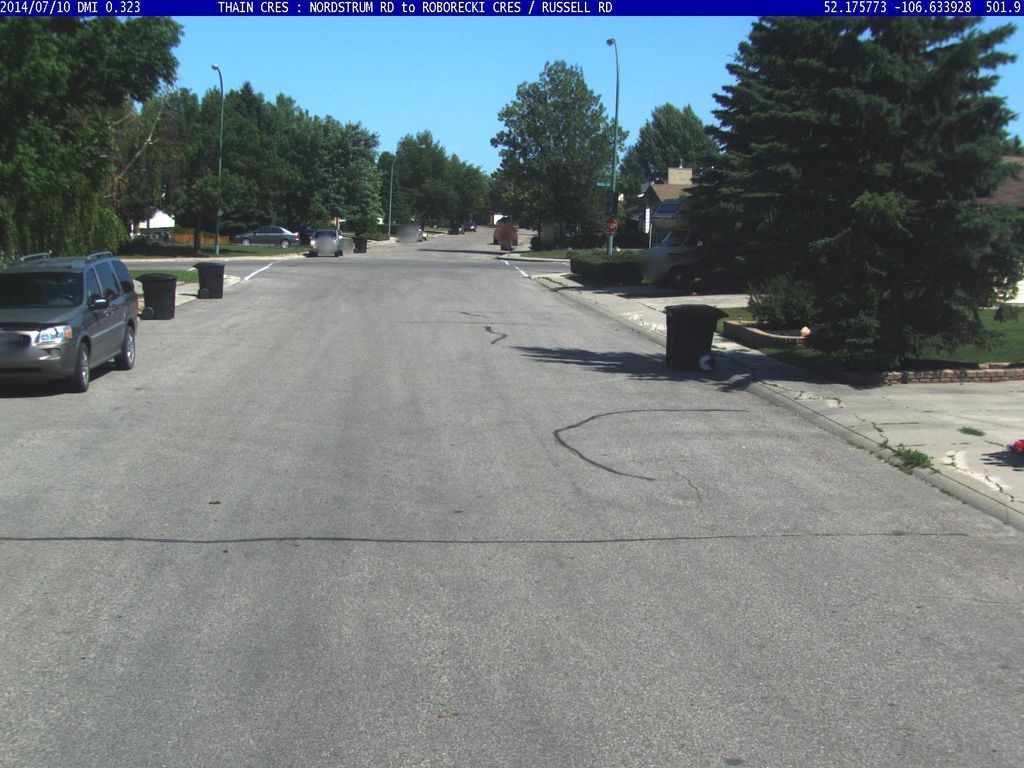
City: saskatoon